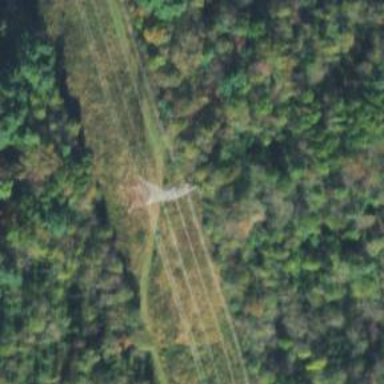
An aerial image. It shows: Lattice structure tower.